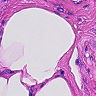
Metastatic tissue present: no